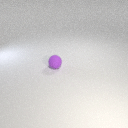
small purple rubber sphere